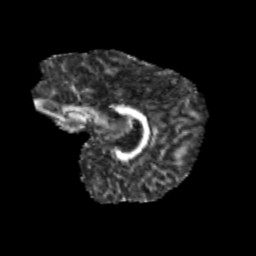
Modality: FA
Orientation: sagittal
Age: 12
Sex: male
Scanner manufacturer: siemens
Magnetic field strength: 3 T
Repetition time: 3.8 s
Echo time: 0.07 s